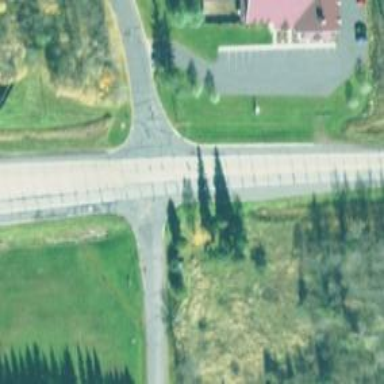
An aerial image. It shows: Road with stop sign.